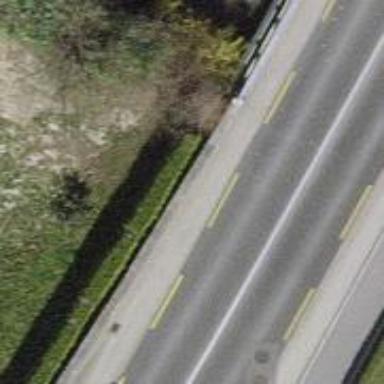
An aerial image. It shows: Primary highway bridge with asphalt surface. There is lane for cyclists on both sides and bus service. The sidewalk is on the left side.